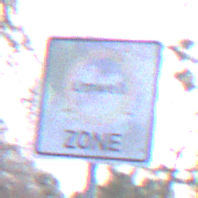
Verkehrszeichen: BeginnUmweltzone
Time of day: MorningAfternoon
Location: Outdoor (Nature)
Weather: PartlyCloudy
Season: NotSpecified
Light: Natural